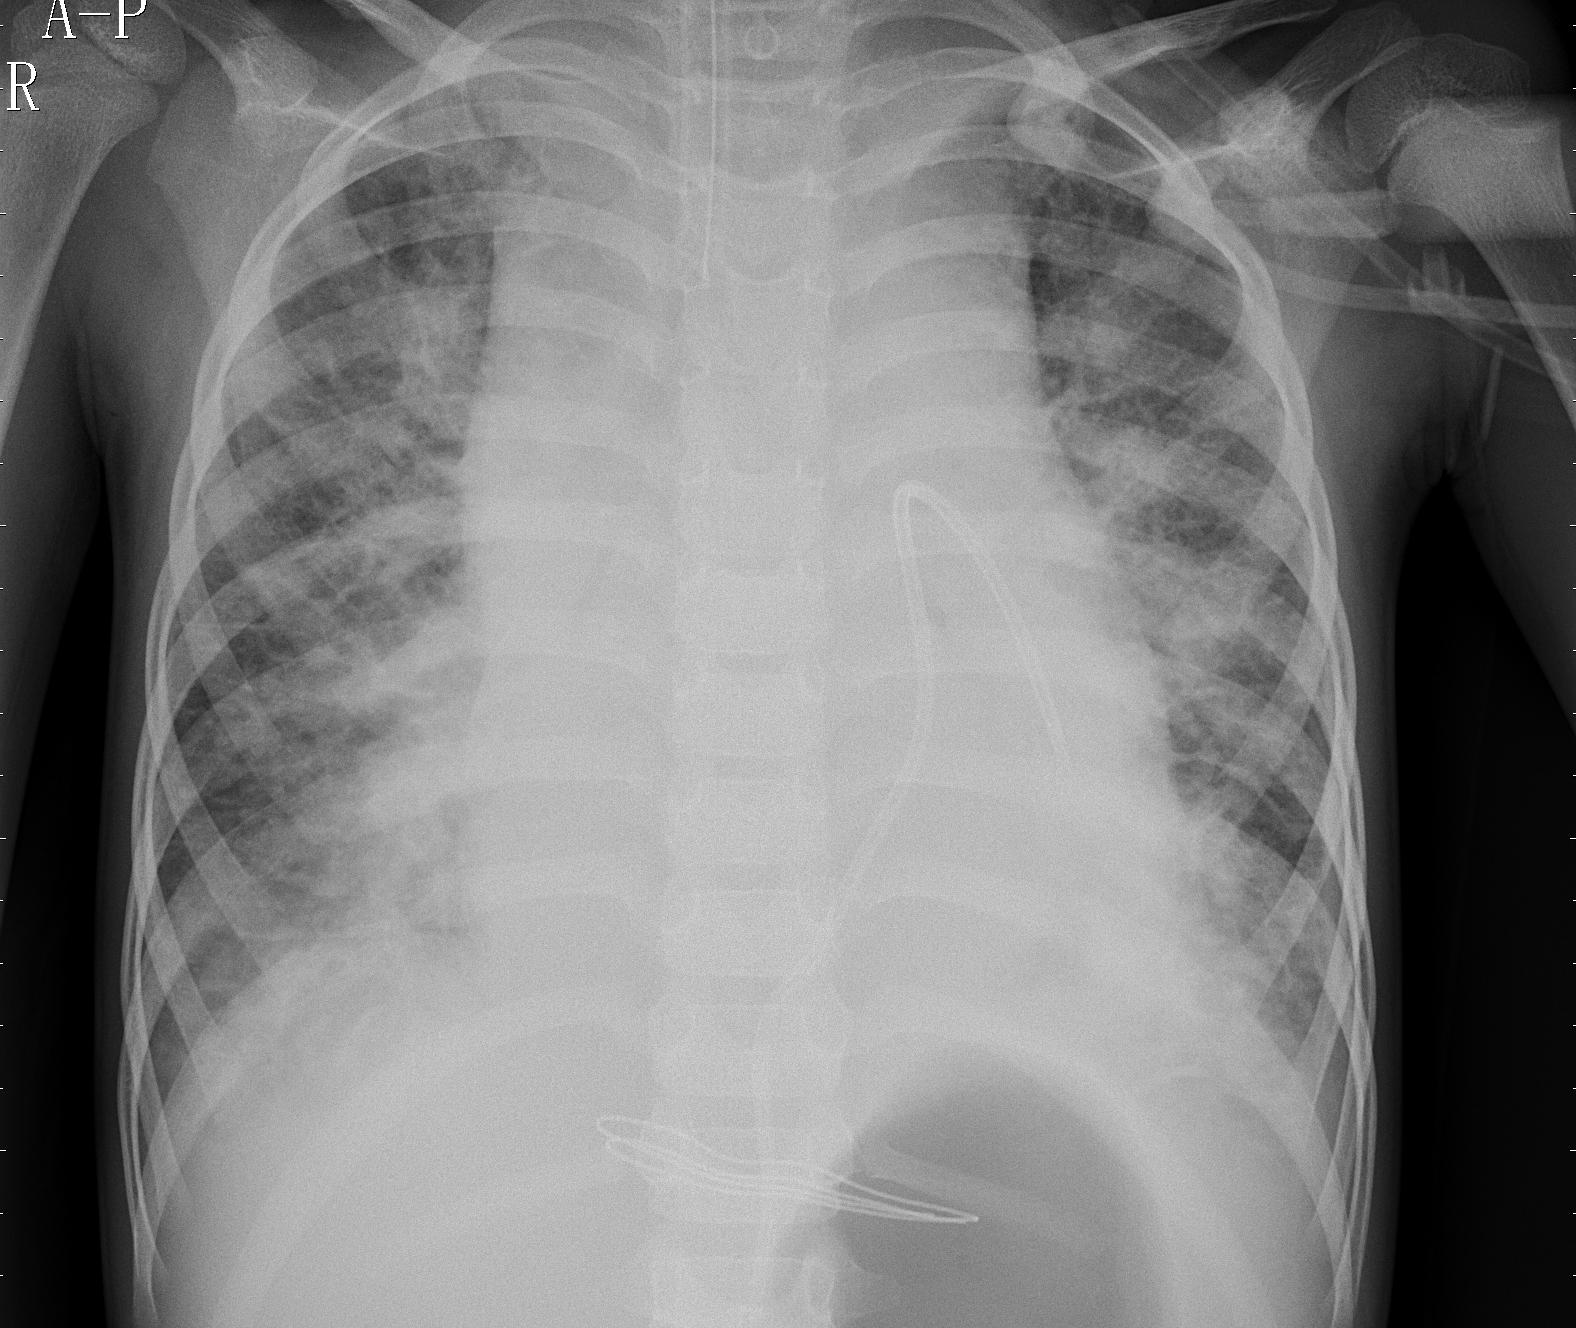
Diagnosis: PNEUMONIA